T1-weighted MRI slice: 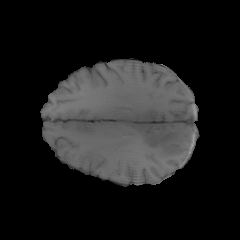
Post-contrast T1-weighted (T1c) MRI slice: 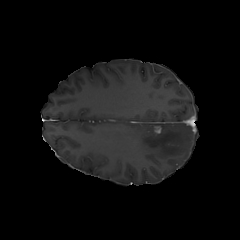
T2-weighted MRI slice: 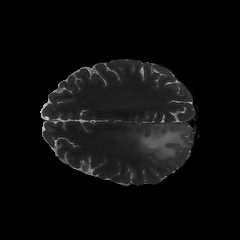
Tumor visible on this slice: yes